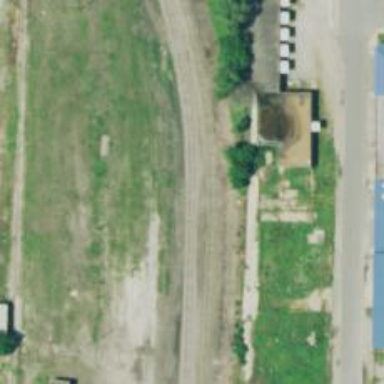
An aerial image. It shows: Railway siding with rails.